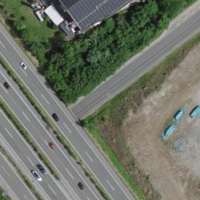
EUNIS habitat code: 57
Species observed at this site:
Carex sylvatica
Spartium junceum
Equisetum arvense
Carrhotus xanthogramma